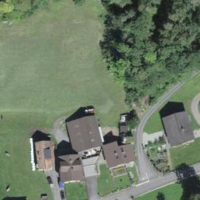
EUNIS habitat code: 54
Species observed at this site:
Lamium galeobdolon